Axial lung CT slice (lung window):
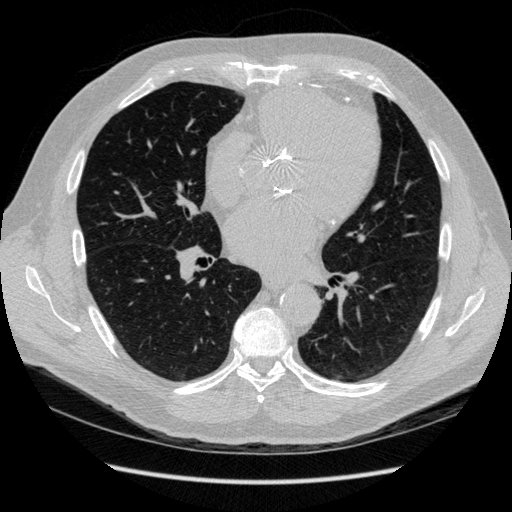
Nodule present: no